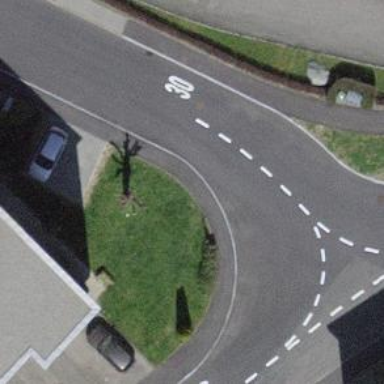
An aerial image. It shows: Kerb serving as barrier.